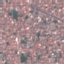
Label: Residential